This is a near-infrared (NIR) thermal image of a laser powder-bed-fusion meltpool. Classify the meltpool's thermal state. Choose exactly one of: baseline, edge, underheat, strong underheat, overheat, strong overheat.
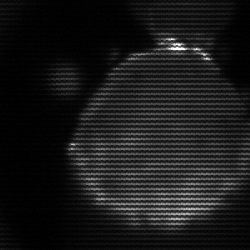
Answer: edge